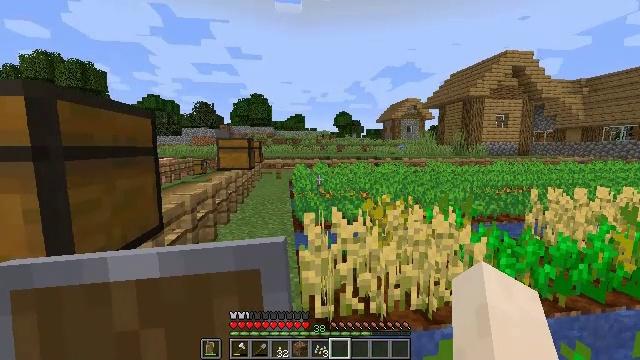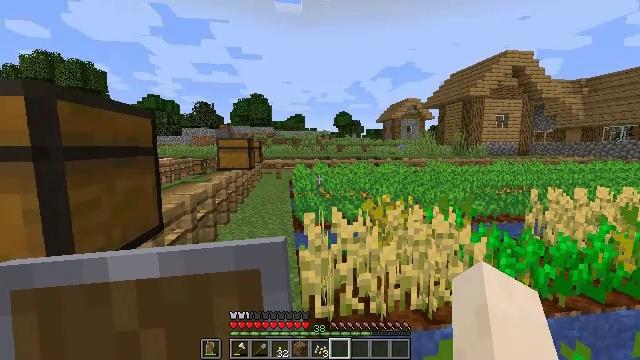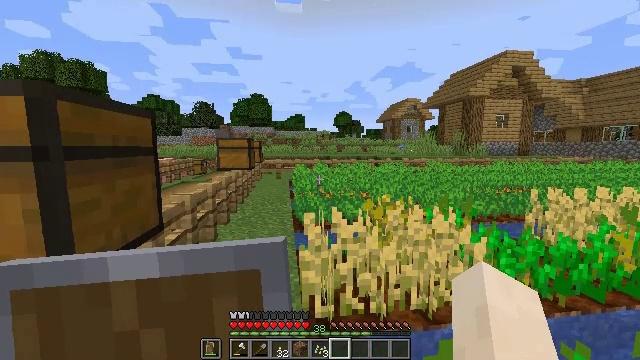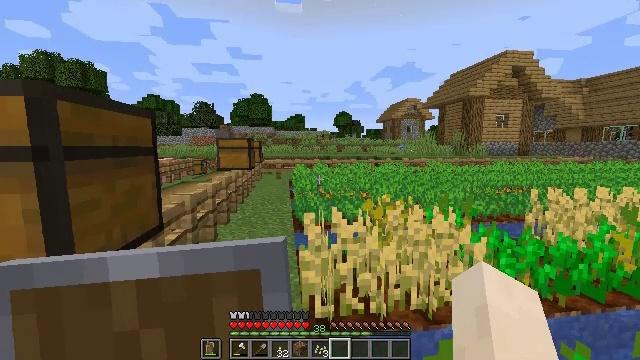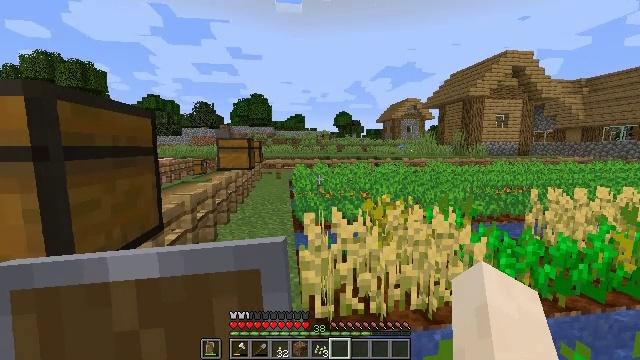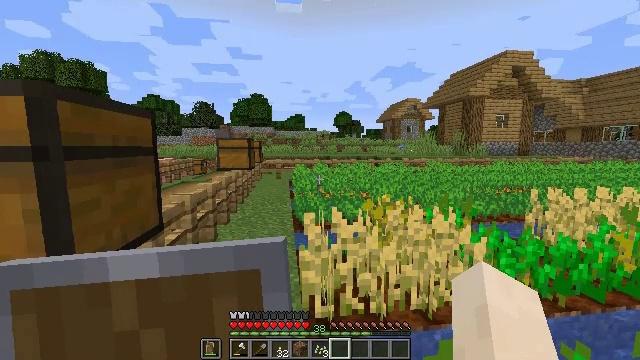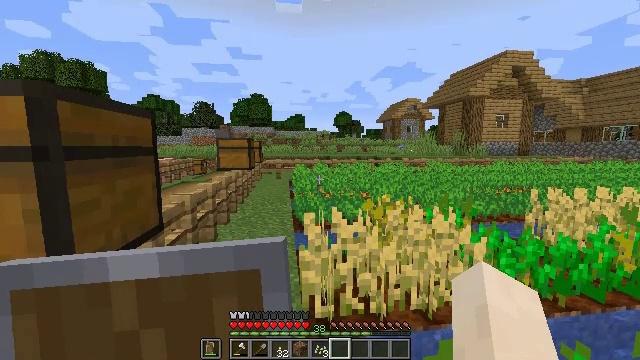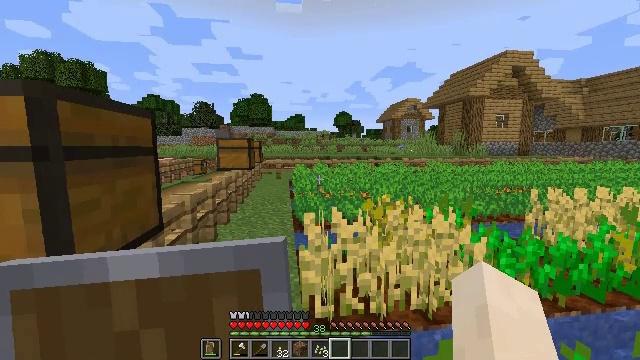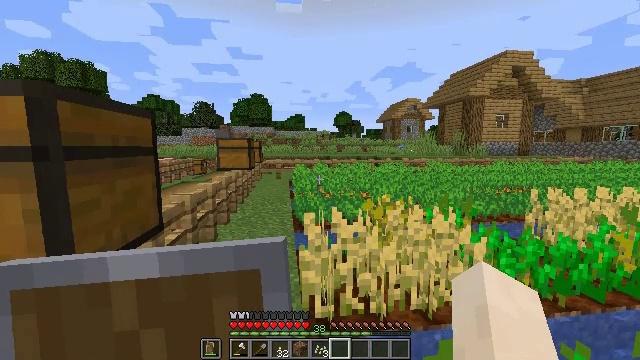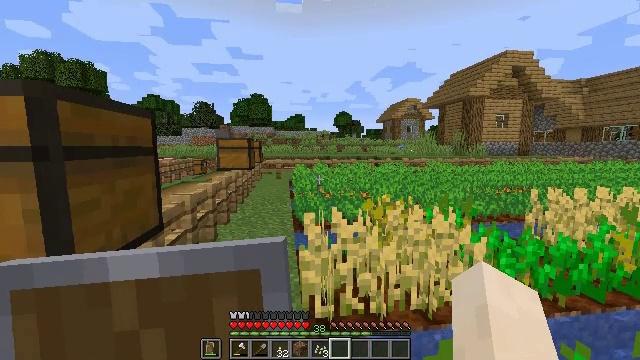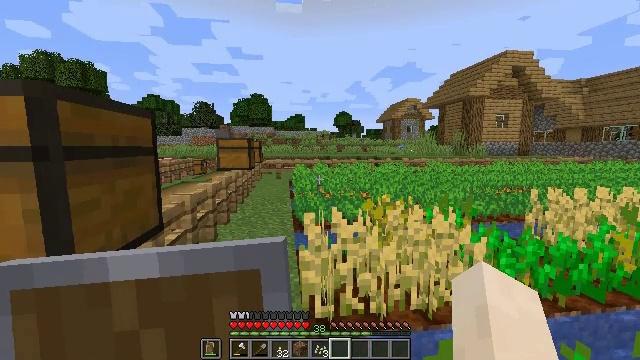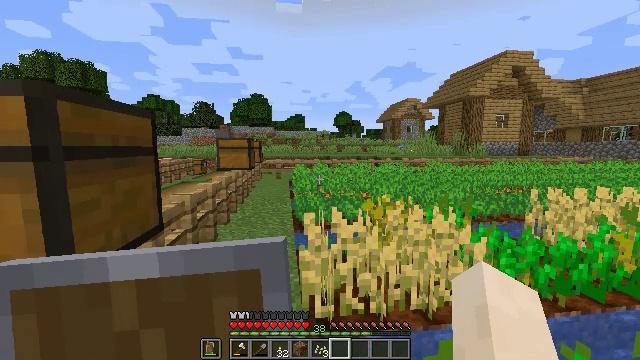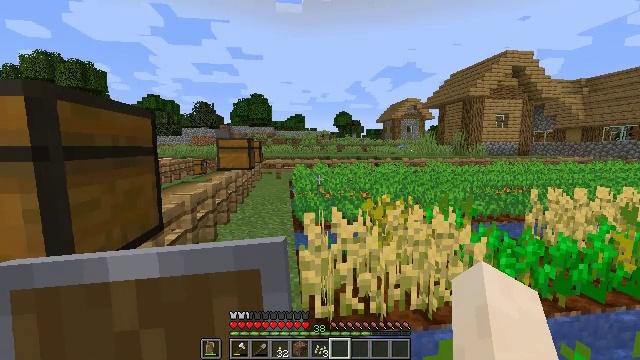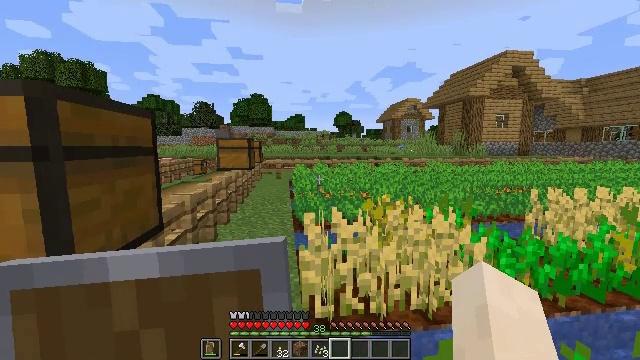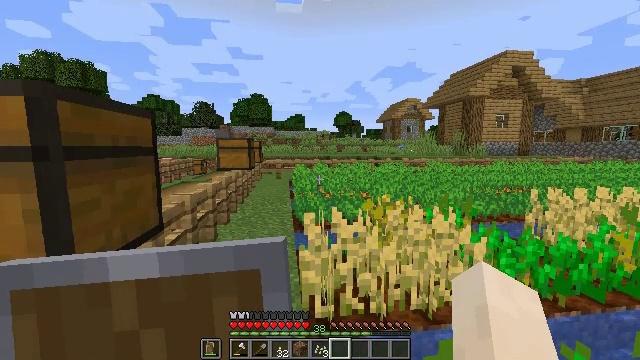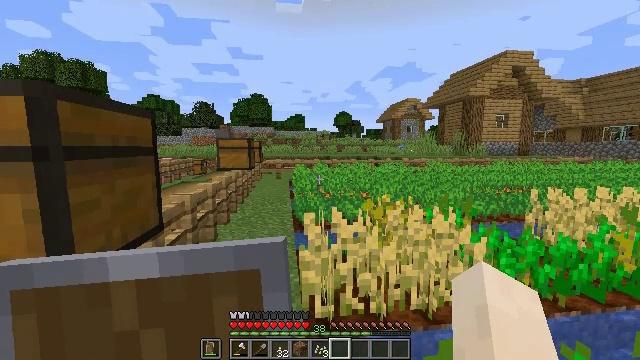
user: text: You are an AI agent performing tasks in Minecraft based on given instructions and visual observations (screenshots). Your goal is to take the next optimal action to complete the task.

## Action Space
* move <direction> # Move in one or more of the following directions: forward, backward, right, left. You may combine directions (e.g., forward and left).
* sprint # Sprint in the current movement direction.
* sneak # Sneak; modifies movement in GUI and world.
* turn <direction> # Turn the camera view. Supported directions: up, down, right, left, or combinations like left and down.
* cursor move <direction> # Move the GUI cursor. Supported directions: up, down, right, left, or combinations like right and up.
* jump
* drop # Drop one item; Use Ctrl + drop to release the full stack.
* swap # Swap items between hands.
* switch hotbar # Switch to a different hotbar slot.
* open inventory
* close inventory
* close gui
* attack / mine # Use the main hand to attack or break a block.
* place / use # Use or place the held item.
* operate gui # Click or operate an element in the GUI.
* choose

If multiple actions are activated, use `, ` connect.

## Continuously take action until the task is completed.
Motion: motion action
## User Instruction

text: Remove pumpkin seeds from the inventory.
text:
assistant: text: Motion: no_op
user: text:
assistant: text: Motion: no_op
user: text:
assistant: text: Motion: no_op
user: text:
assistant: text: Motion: no_op
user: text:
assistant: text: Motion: no_op
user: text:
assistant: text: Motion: no_op
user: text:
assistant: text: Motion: no_op
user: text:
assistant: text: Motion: no_op
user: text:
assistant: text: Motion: no_op
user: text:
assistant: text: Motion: no_op
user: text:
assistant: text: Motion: no_op
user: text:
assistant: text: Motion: no_op
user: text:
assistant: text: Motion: no_op
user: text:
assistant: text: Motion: no_op
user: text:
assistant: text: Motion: no_op
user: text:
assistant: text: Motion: no_op
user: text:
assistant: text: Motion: no_op
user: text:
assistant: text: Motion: no_op
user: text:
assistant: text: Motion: no_op
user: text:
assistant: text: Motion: no_op
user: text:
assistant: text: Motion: move forward
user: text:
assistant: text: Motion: move forward and move left
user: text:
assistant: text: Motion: move forward and move left
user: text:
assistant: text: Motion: move forward and move left
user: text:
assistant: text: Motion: move forward and move left
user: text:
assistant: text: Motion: move forward and move left
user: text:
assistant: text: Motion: move forward and move left
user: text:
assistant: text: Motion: move forward
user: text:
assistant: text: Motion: move forward
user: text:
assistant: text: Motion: move forward